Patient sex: M
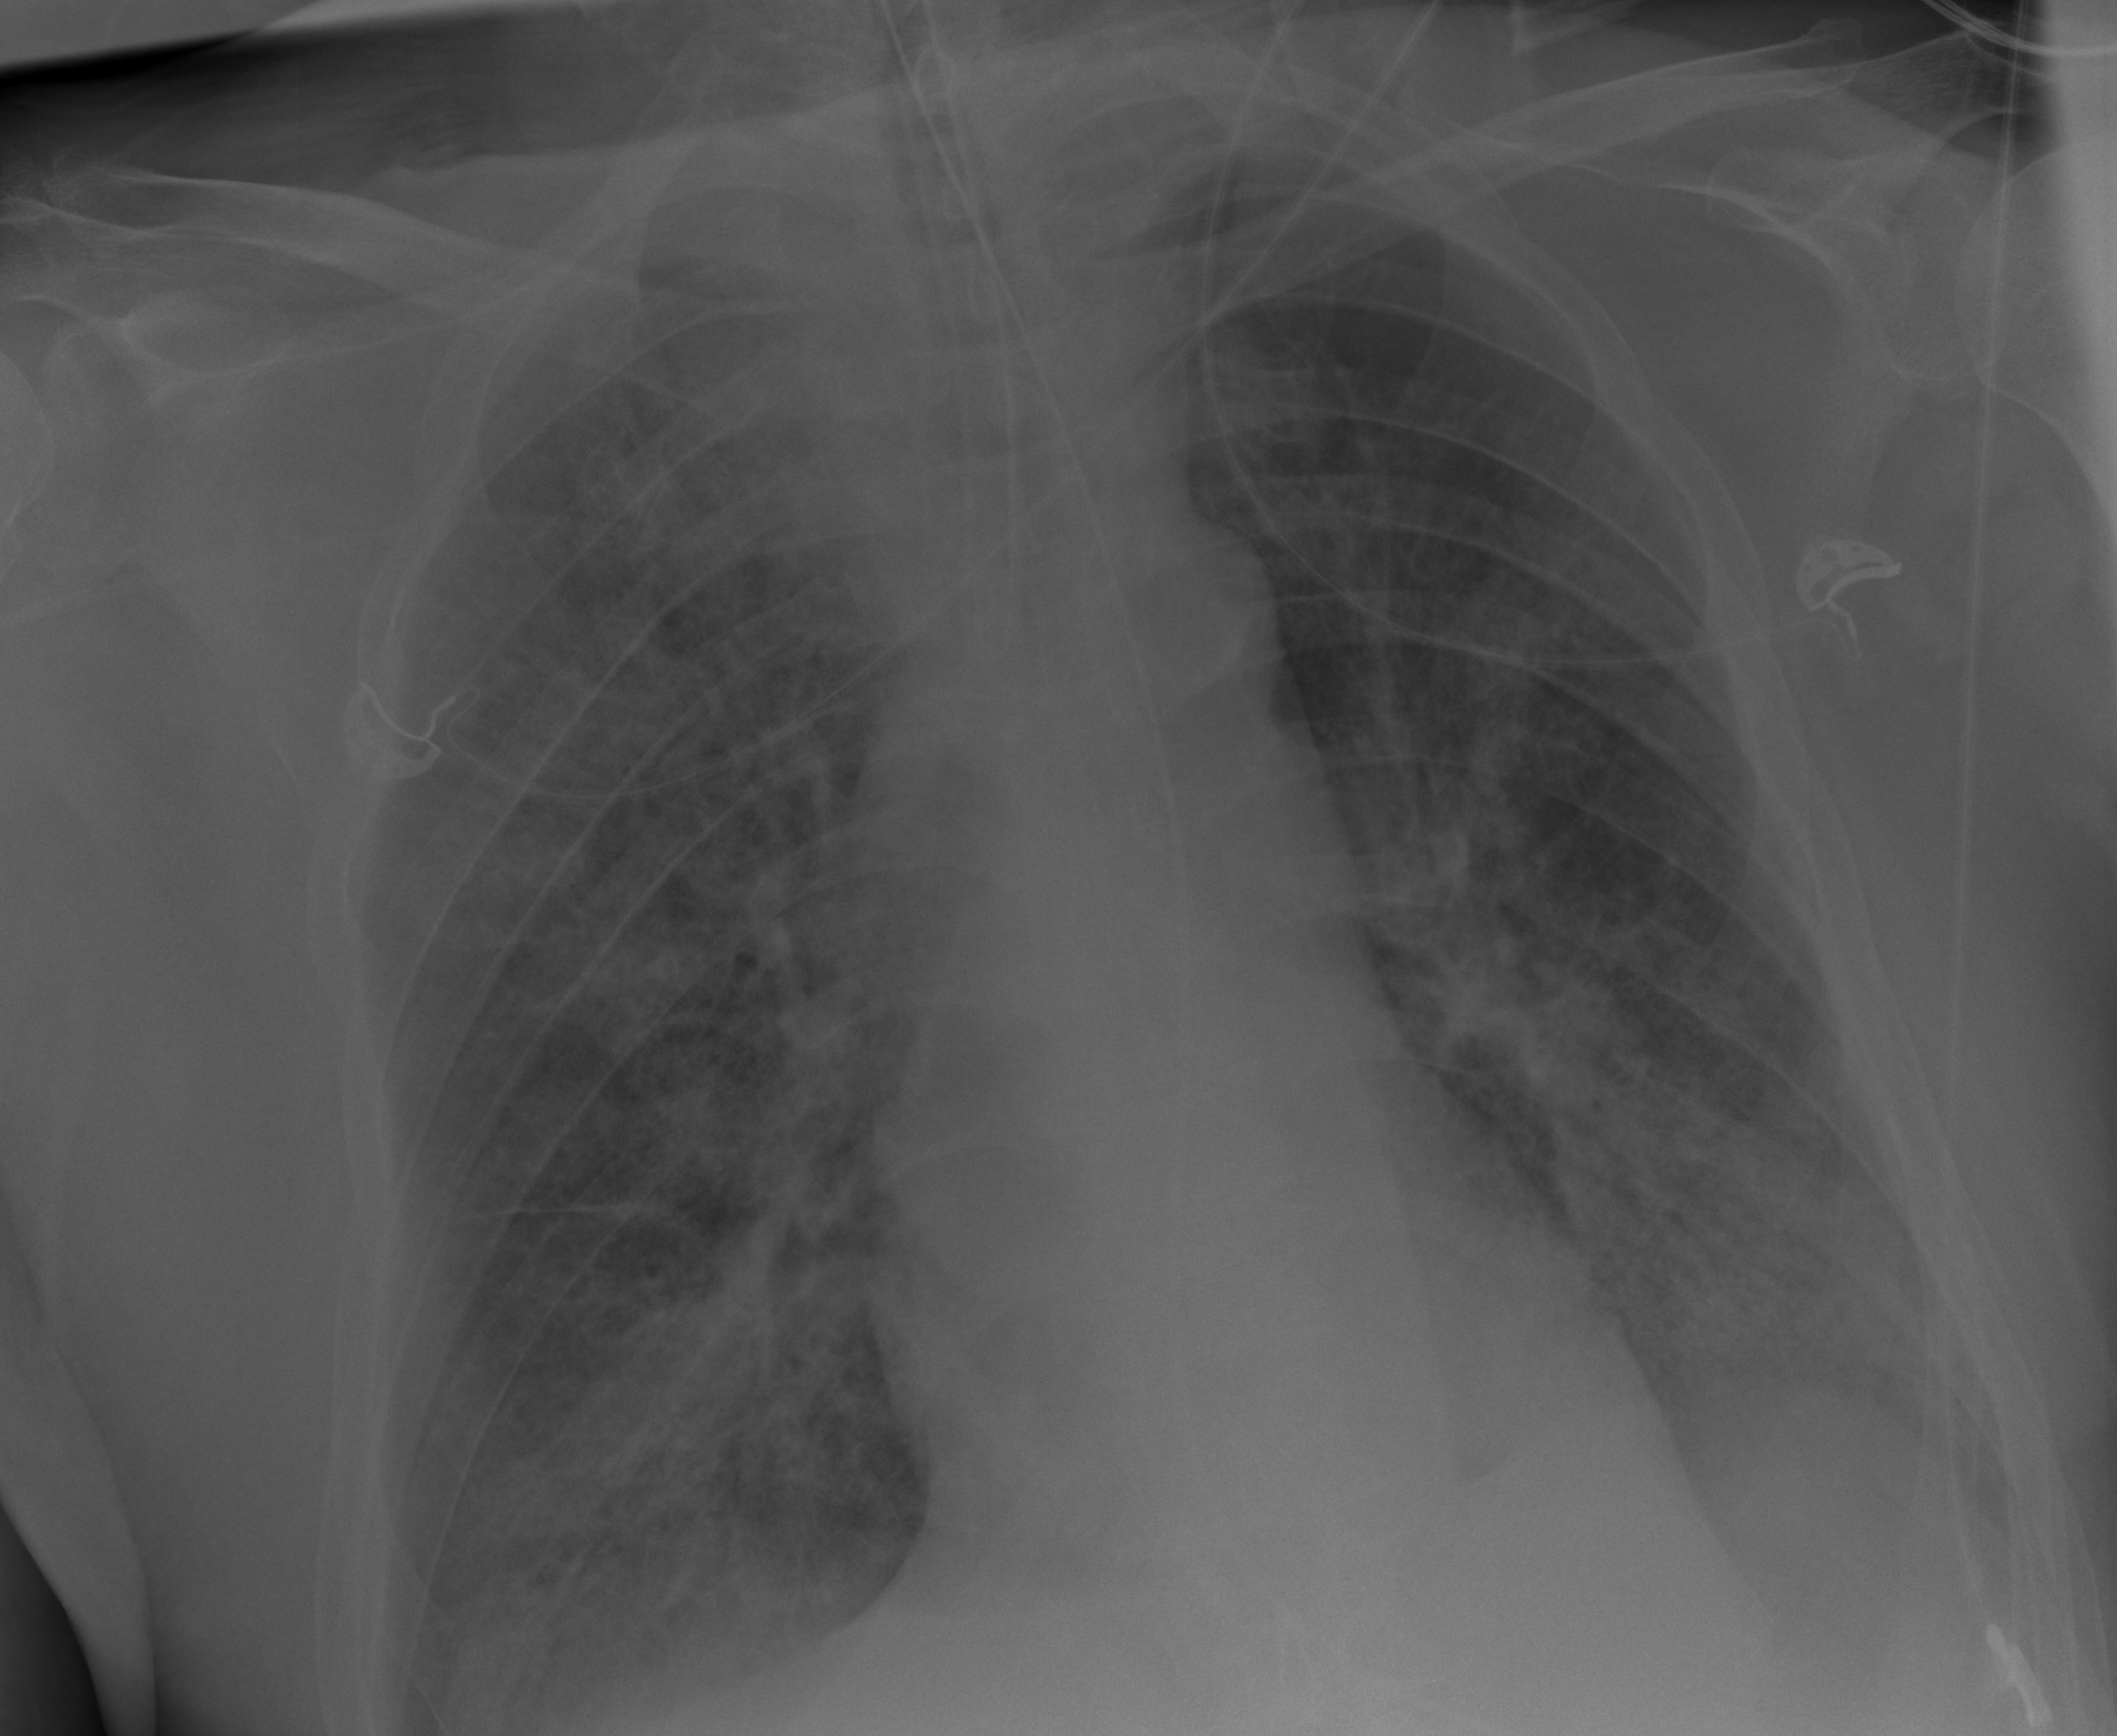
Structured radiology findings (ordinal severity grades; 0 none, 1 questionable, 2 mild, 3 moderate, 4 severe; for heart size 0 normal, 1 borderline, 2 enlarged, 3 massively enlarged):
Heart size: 1
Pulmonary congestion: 2
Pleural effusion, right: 2
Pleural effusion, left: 2
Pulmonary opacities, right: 3
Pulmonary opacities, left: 2
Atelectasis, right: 2
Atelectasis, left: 2